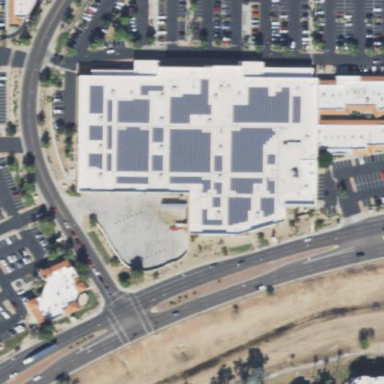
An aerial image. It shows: Retail building.